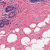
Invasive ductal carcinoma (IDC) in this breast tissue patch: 0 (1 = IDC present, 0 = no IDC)